Question: I want to combined Two images and my BaseImages Size is 1280*1920 then i used method to convert into 1 image, but the new image Size will be 320*480.
i want its original pixel And Size
i used this Code :
'''
// ImageContainView - UIView that Contains 2 UIImageView. View size :- 320*480
UIImage *temp;
UIGraphicsBeginImageContext(imageContainView.bounds.size);
[imageContainView.layer renderInContext:UIGraphicsGetCurrentContext()];
temp = UIGraphicsGetImageFromCurrentImageContext();
UIGraphicsEndImageContext();
'''

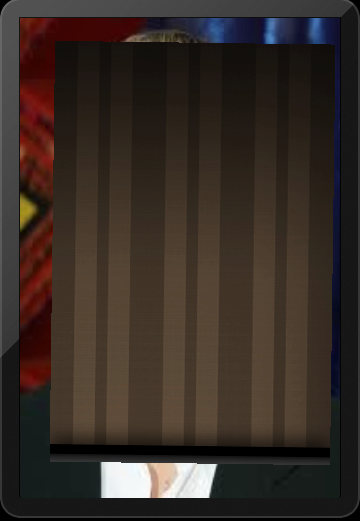
Answer: If I understand correctly what you are trying to do, the reason you are getting a small image is that you are initializing your context with a small size:
'''
UIGraphicsBeginImageContext(imageContainView.bounds.size);
'''
if 'imageContainView.bounds.size' is 320x480, you will get a 320x480 image.
So, you should call:
'''
UIGraphicsBeginImageContext(correctImageSize);
'''
where 'correctImageSize' is CGSizeMake(1280,1920), or the size of the bigger image you have.
Or you could try calling 'sizeToFit' before:
'''
[imageContainView sizeToFit];
UIGraphicsBeginImageContext(imageContainView.bounds.size);
'''